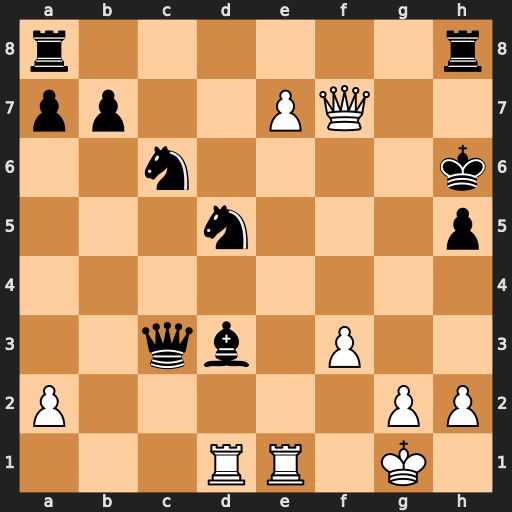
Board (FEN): r6r/pp2PQ2/2n4k/3n3p/8/2qb1P2/P5PP/3RR1K1
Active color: w
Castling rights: -
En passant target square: -
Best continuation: Re6+ Kg5 Rxd3 Qc5+ Kf1